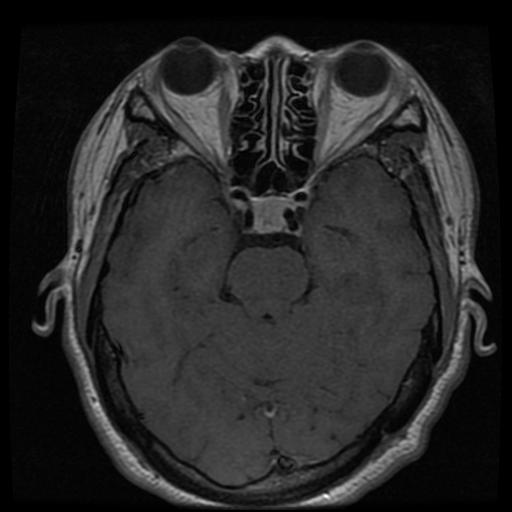
Label: pituitary